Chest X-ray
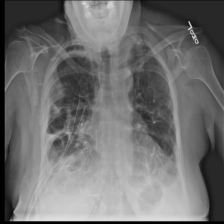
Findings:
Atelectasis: negative
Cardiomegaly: negative
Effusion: negative
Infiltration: negative
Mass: negative
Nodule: negative
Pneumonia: negative
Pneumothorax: negative
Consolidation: negative
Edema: negative
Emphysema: negative
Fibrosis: negative
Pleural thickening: negative
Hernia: negative